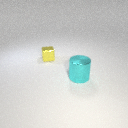
large cyan metal cylinder in front of small yellow metal cube